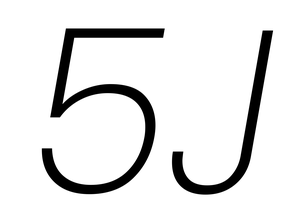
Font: Poppins-ExtraLightItalic